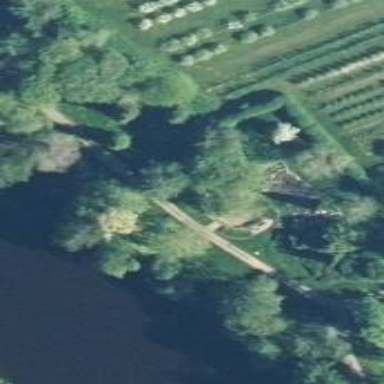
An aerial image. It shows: Beautifully landscaped garden with flowerbeds.